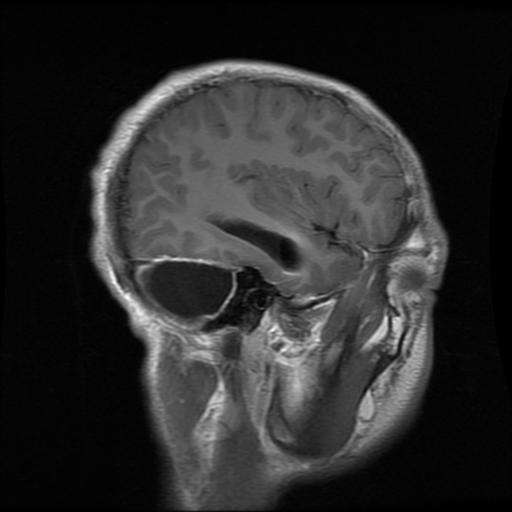
Label: glioma